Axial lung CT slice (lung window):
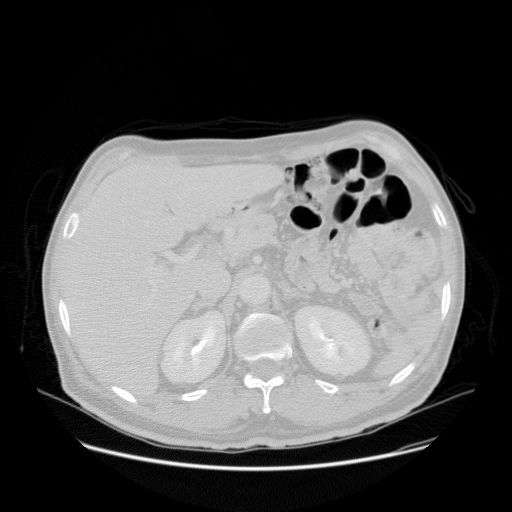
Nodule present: no